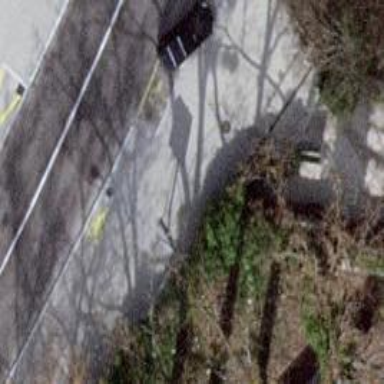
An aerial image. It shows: Entrance with barrier.